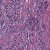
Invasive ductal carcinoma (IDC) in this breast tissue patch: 0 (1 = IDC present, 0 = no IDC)